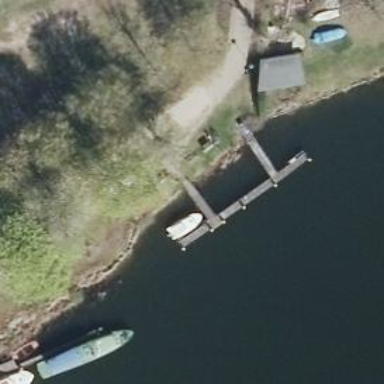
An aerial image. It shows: Man-made pier.